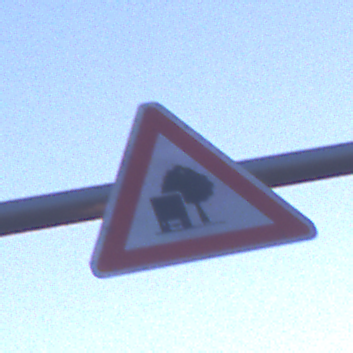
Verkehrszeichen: UnzureichendesLichtraumprofil
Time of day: SunriseSunset
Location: Outdoor (Nature)
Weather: Clear
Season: NotSpecified
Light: Natural